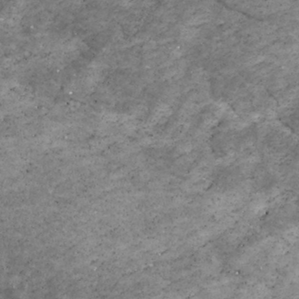
Label: non_frost